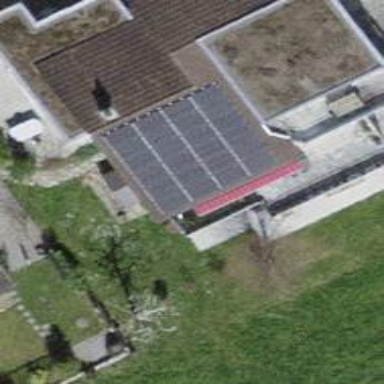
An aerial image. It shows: Solar power generator with photovoltaic panels.